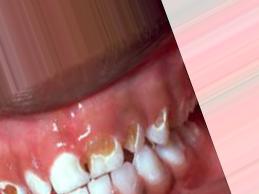
Condition: Caries